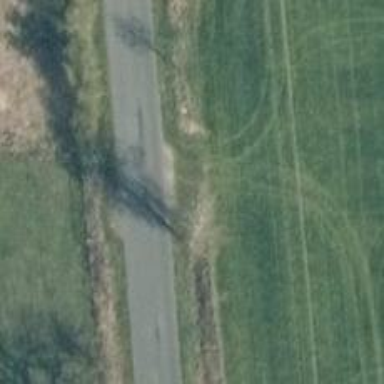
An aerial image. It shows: Unclassified road with asphalt surface.